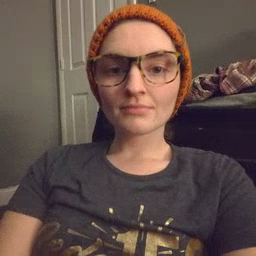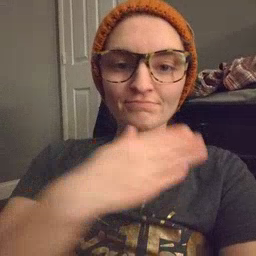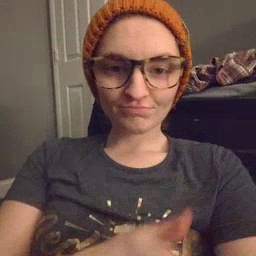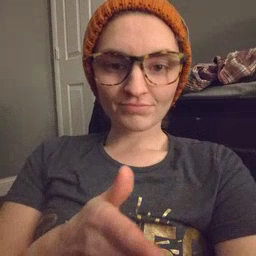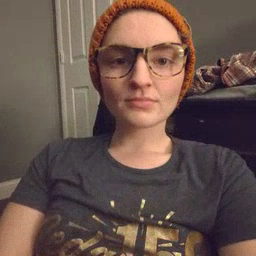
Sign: arm